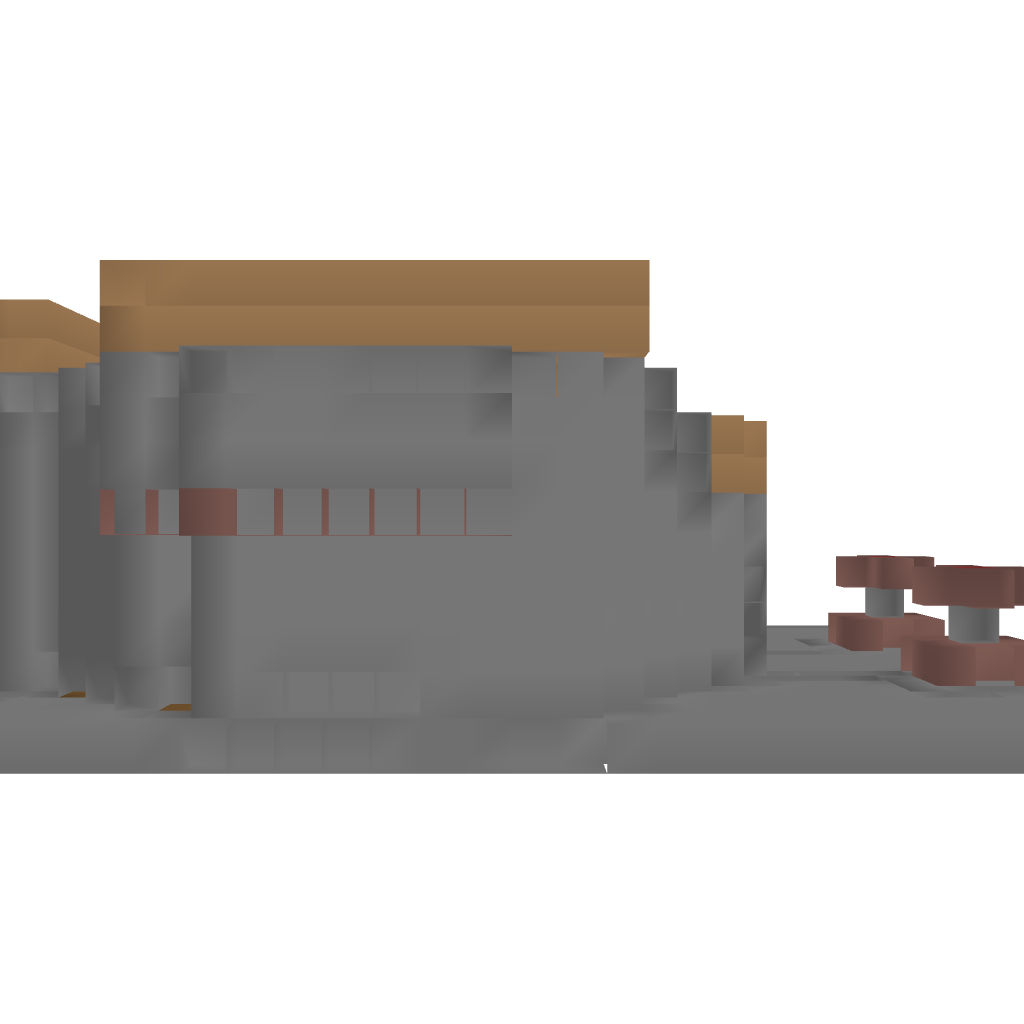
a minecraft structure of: A Medium Amphitheatre bad low quality